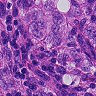
Metastatic tissue present: yes